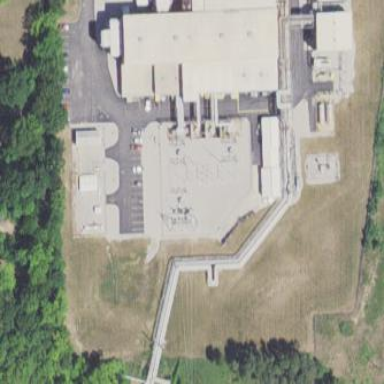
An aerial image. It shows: Industrial substation surrounded by fence.